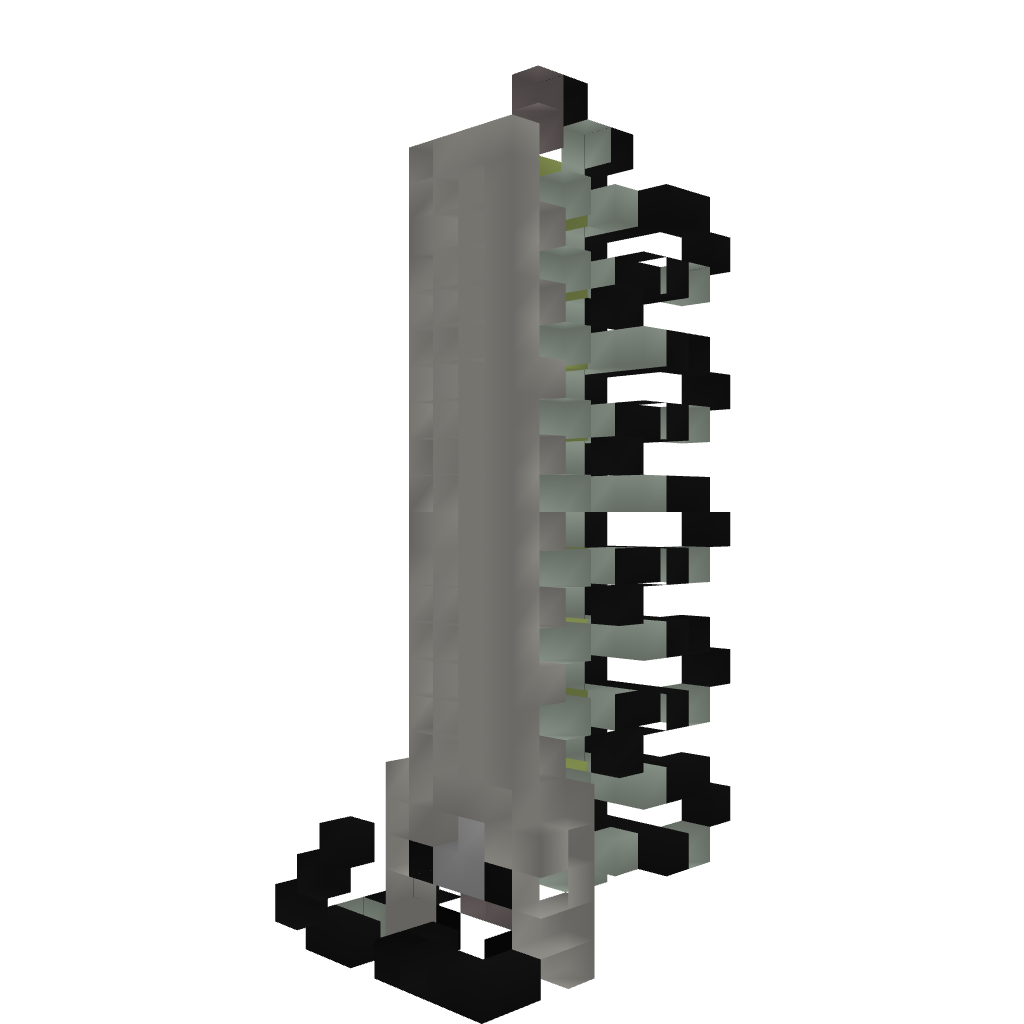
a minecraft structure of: Multiplayer Zipper Elevator